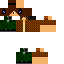
A male human skin with medium skin, wearing brown long hair dressed in a blue hoodie and black pants, featuring a closed mouth.